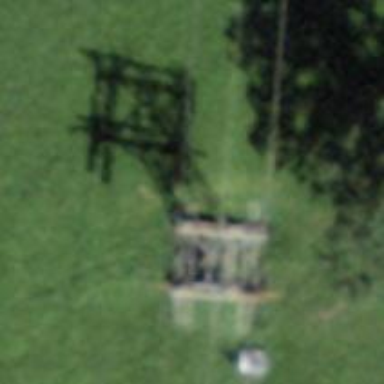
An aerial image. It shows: Pylon used for aerialway.